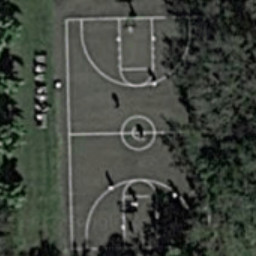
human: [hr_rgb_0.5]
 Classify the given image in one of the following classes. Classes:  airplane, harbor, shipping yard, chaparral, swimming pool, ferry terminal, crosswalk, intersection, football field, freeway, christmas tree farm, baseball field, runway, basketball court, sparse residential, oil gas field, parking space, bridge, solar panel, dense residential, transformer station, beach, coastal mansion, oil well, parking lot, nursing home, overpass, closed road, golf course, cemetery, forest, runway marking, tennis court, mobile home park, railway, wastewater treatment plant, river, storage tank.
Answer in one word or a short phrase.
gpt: basketball court